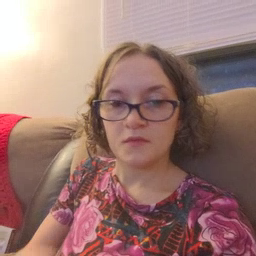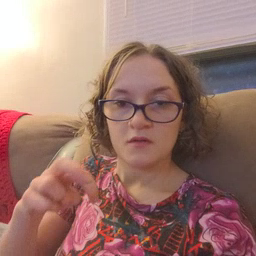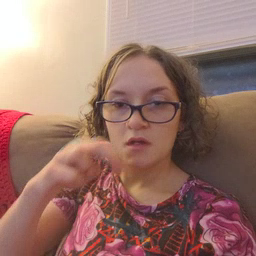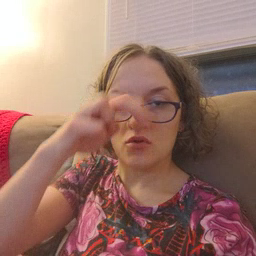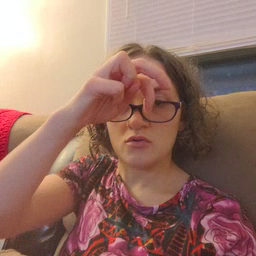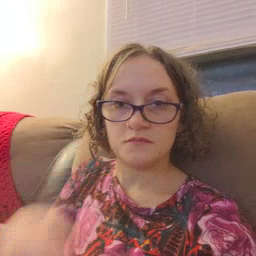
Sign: stairs